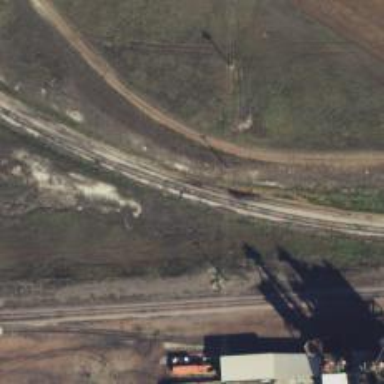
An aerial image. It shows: Railway siding with rails.